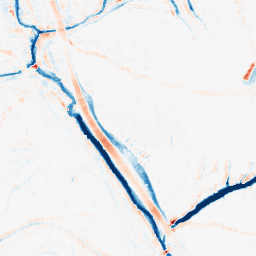
Category: morphological
Decomposition family: morphological_ellipse
Decomposition parameters: operation: average
width: 10
height: 10
Upsampling method: lanczos
Upsampling parameters: scale: 2
Upsampling scale: 2